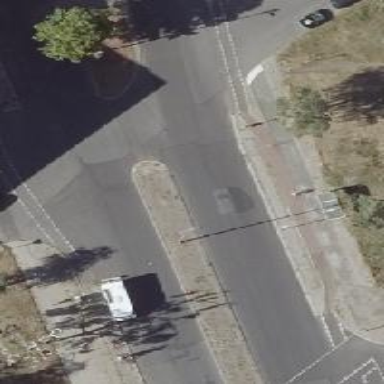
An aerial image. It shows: Traffic island along the road.